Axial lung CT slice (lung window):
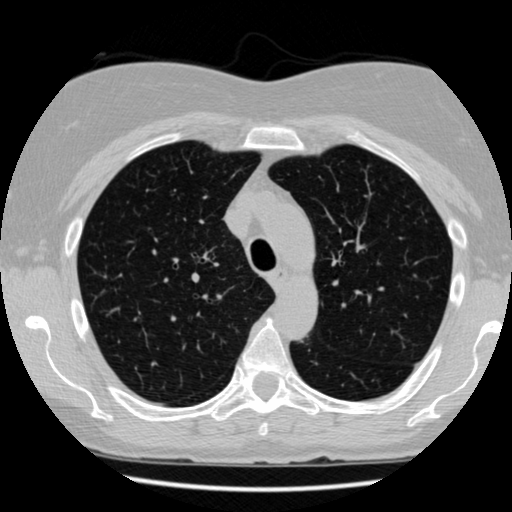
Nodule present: no